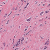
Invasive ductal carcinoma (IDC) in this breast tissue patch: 1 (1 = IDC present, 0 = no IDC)